Interaction volume radius: 5 \u00c5
Interaction volume height: 30 \u00c5
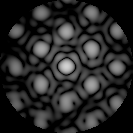
Disorder parameter: 0.2358